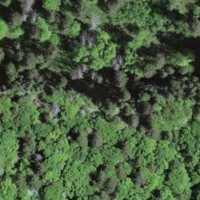
EUNIS habitat code: 44
Species observed at this site:
Aquilegia vulgaris
Luzula sylvatica
Lamium galeobdolon
Heracleum sphondylium